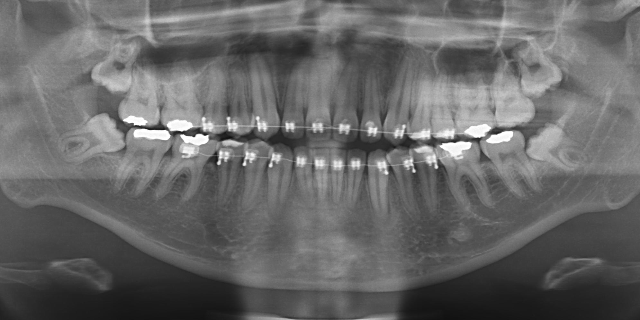
adult